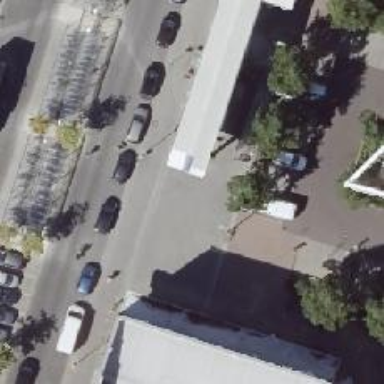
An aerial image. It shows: Footway.